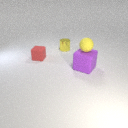
small yellow rubber sphere above large purple rubber cube